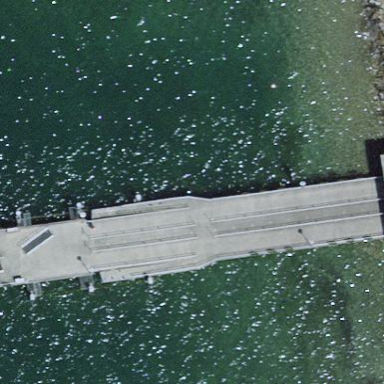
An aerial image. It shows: Ferry mooring platform for public transport.